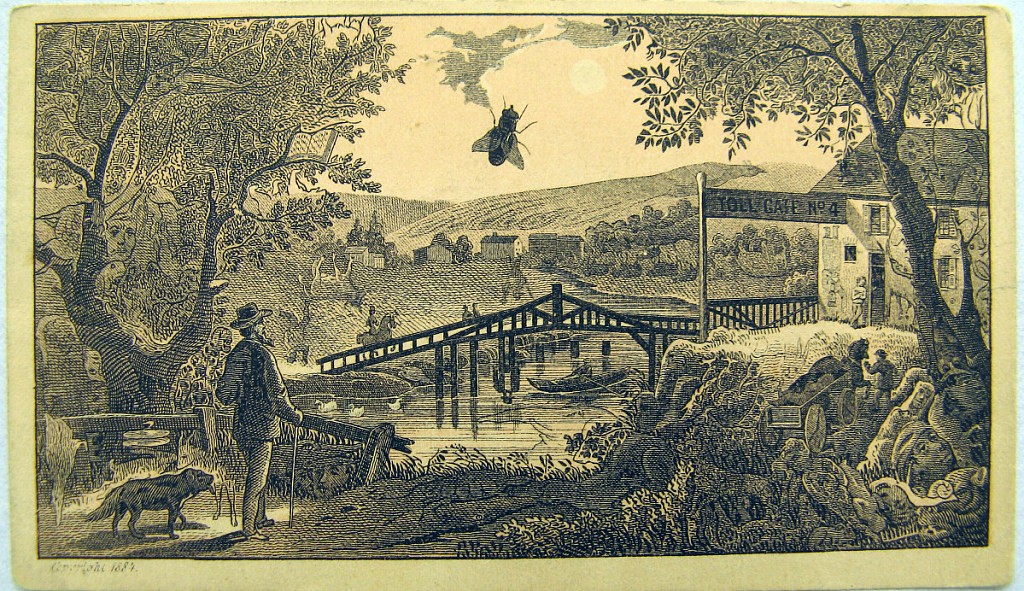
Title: Advertisement for Patented Medicine
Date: ca. 1880
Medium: Chromolithograph
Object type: Trade card
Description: Depicted on recto: Toll Gate #4